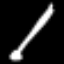
Label: pencil